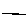
Label: line